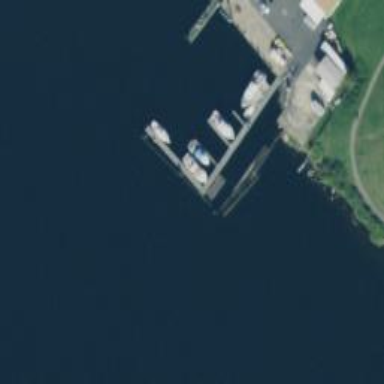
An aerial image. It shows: Man-made pier.